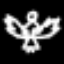
Label: angel